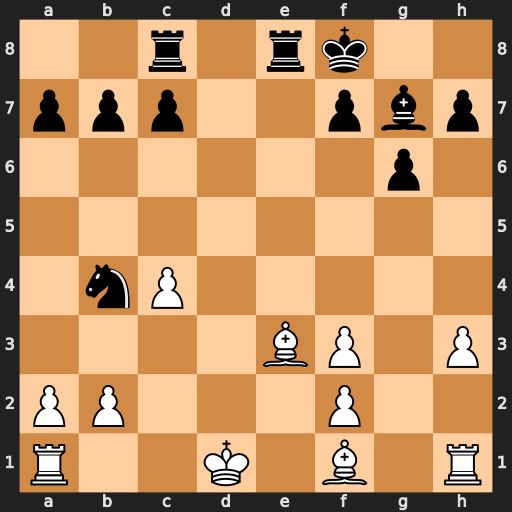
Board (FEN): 2r1rk2/ppp2pbp/6p1/8/1nP5/4BP1P/PP3P2/R2K1B1R
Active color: w
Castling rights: -
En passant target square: -
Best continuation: Bc5+ Kg8 Bxb4